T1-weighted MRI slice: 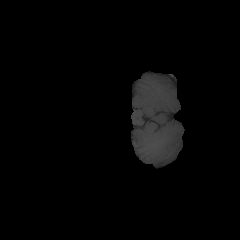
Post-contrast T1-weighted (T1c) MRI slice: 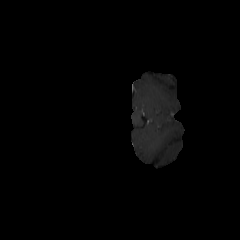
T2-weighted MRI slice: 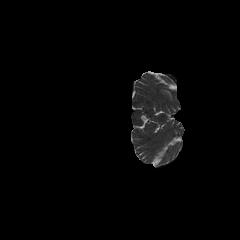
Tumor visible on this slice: no